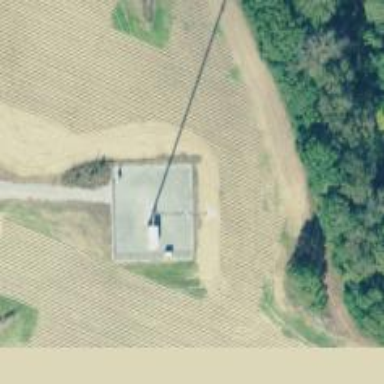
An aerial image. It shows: Man-made mast used for communication purposes.